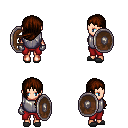
a pixel art fantasy rpg character, female body template, human, light skin, steel chest armor, red pants, brown left-swept hairstyle, metal gloves, gray slippers, shield, four views (front, back, left, right), 2x2 character sprite sheet, small pixel art, hard edges, no anti-aliasing